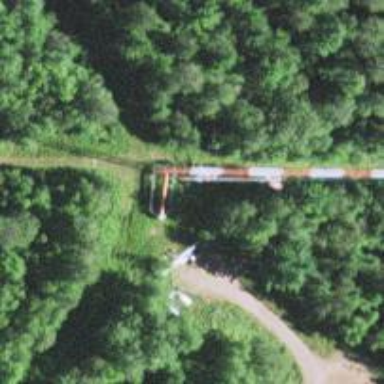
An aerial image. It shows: Mast tower used for communication.